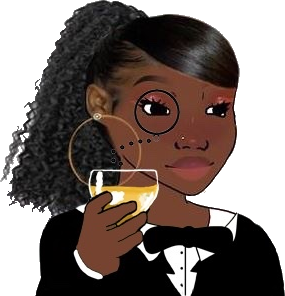
Label: 5_Blackjak